Current action and preconditions to check: trajectory_clear

Your task: For each precondition in the list above, predict whether it will hold at this action.

Consider the current scene as observed from the mobile robot's camera, and analyze the predicted future states of all dynamic agents (e.g., people, animals, vehicles, or any moving entities) within the NEXT SECOND.

IMPORTANT: Only answer "very likely" if you are absolutely certain—based on strong, clear evidence—that a dynamic agent will violate the precondition in the predicted future state. Do NOT answer "very likely" for unlikely, ambiguous, or low-probability risks.

Ask yourself for each precondition: Is there a high probability, with clear and convincing evidence, that the predicted future states of any dynamic agent will interfere with the predicted future state of the currently executing action within the NEXT SECOND, causing that precondition to fail?

Assess the risk level based on these predictions. Use "likely" or "very likely" if motions create a clear risk of interference.

Use "neutral" or "improbable" if agents are nearby but their predicted paths are clearly diverging or non-conflicting.

Failure Risk Categories: "very improbable", "improbable", "neutral", "likely", "very likely"

Answer Format: Output ONLY the probability_of_failure value from these categories: "very improbable", "improbable", "neutral", "likely", "very likely"

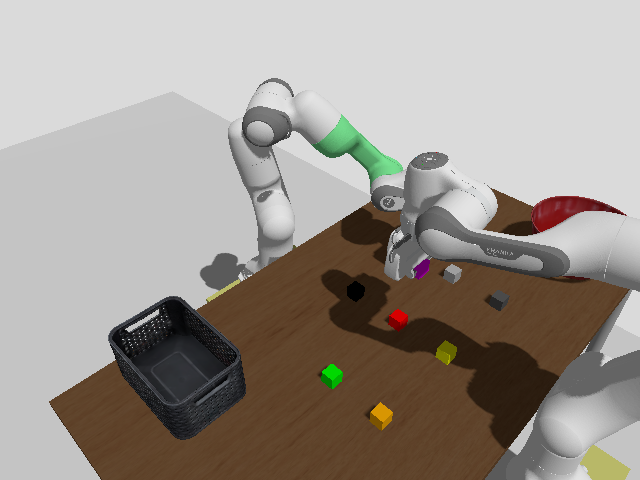

Answer: very improbable